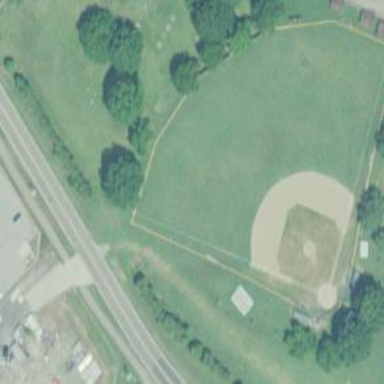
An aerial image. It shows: Baseball pitch for leisure and sports activities.